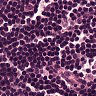
Metastatic tissue present: no